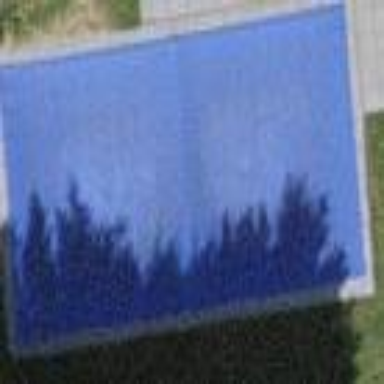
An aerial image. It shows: Swimming pool located in leisure land.